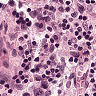
Metastatic tissue present: no